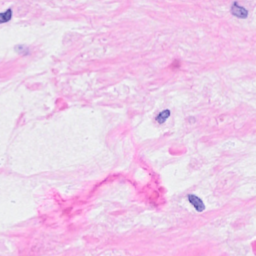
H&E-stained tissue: Breast